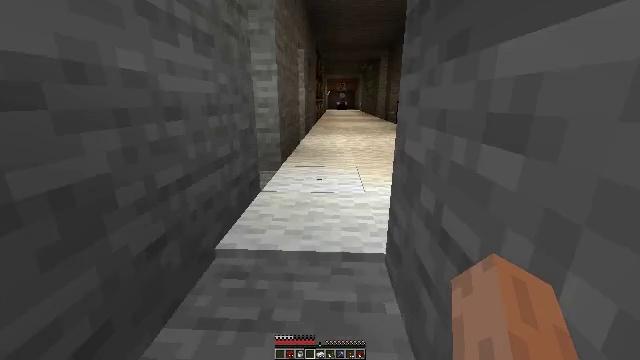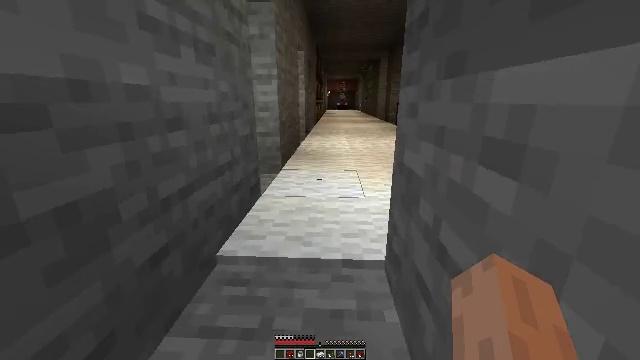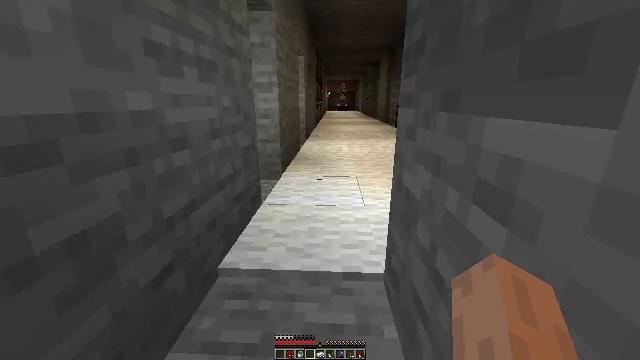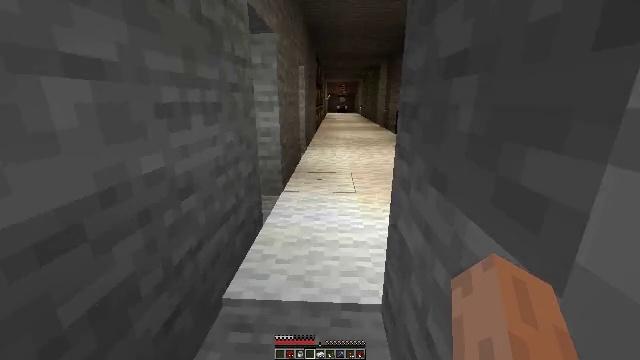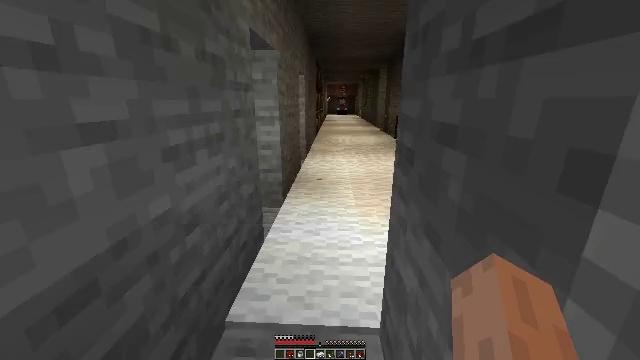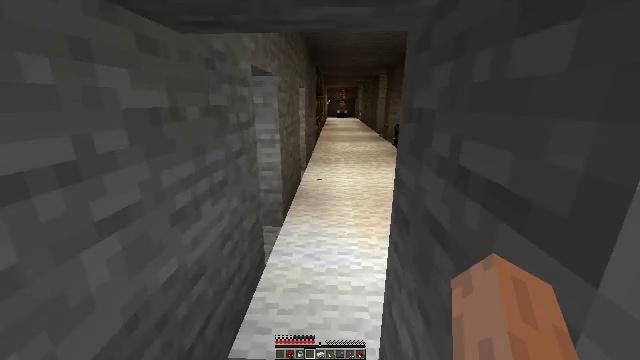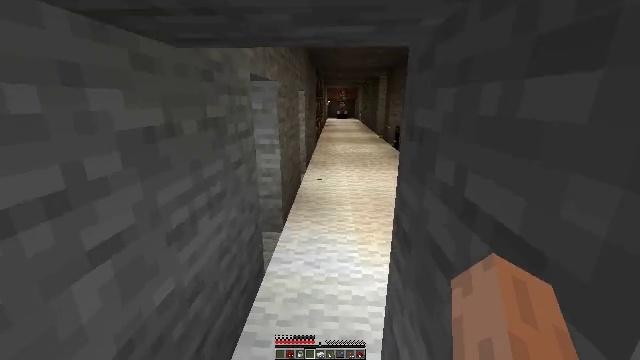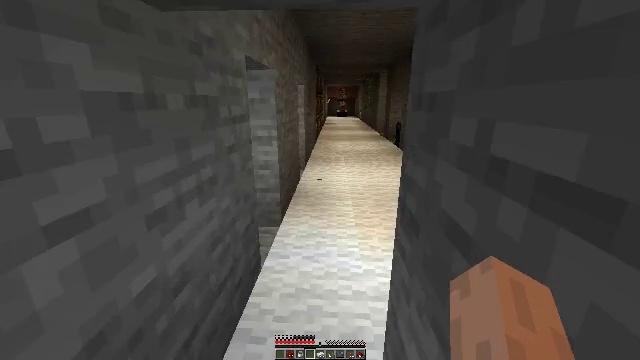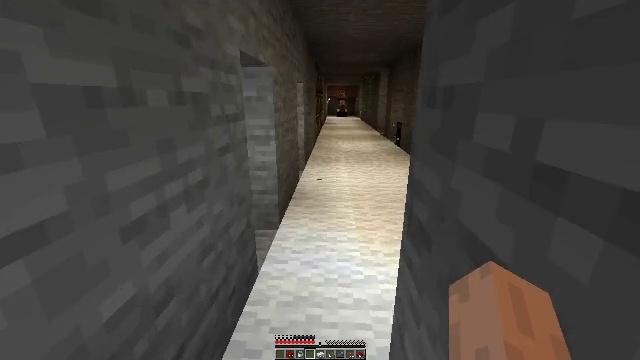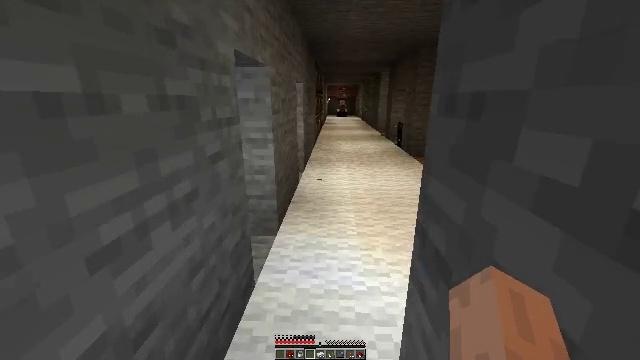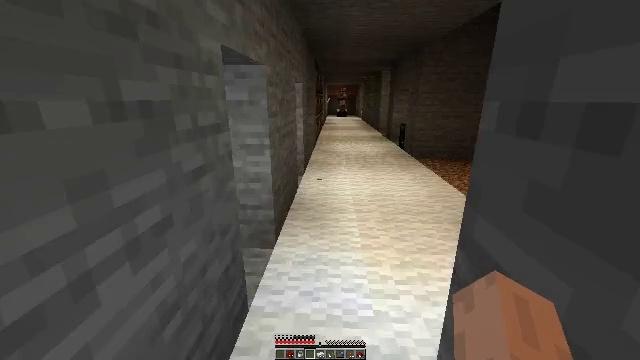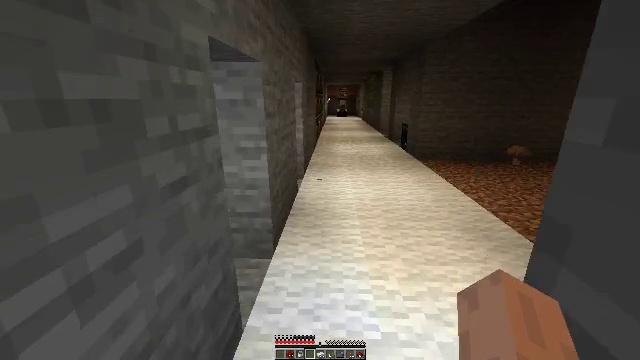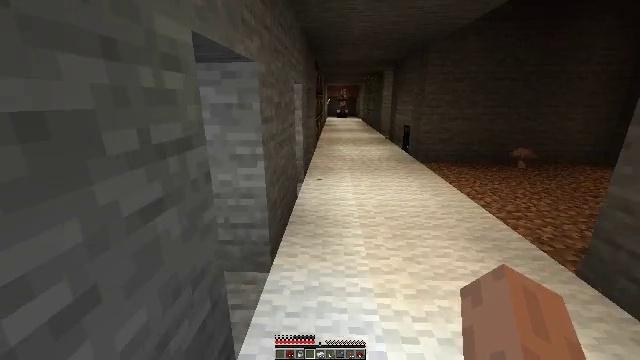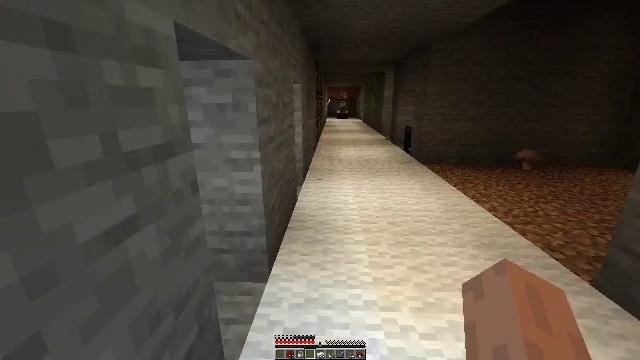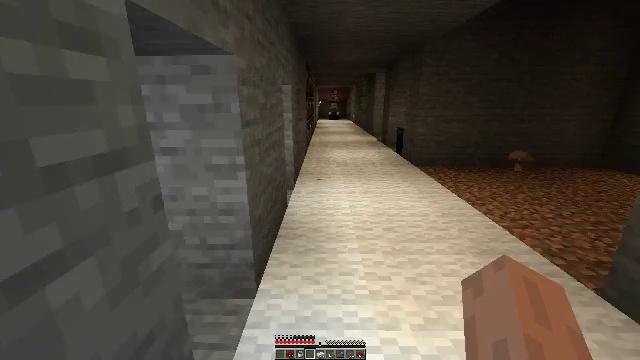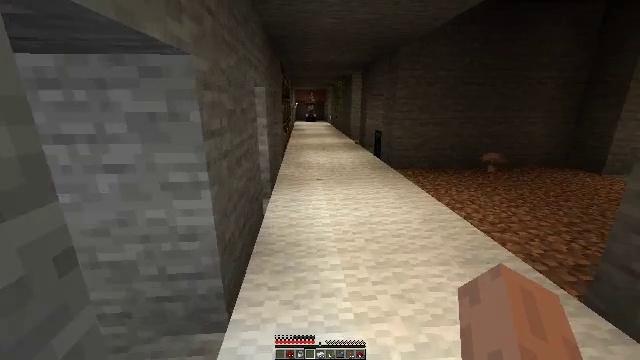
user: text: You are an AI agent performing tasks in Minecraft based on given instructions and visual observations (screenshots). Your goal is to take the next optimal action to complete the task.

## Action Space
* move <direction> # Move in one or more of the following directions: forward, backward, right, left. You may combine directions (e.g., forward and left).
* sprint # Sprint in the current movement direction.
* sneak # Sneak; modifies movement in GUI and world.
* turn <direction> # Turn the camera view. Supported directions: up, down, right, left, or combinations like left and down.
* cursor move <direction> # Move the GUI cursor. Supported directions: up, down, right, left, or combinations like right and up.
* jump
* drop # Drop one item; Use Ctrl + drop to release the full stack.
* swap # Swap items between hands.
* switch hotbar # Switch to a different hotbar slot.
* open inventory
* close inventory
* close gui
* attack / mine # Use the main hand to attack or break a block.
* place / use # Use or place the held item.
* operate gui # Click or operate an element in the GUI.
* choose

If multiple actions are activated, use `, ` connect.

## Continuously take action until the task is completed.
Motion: motion action
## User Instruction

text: Remove an iron ingot from the inventory.
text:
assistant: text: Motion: move forward
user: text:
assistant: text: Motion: move forward
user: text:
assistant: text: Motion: move forward
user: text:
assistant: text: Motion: move forward
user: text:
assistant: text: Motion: move forward
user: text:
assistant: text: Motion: move forward
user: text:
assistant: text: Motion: move forward
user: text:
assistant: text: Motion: move forward
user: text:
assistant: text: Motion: move forward
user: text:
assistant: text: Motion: move forward
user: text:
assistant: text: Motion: move forward
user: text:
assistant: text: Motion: move forward
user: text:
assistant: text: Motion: move forward
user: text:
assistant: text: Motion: move forward, turn right
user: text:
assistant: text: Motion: move forward, turn right
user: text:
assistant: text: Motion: move forward, turn right
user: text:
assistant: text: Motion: move forward, turn right
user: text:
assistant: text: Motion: move forward, turn right
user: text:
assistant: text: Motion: move forward, turn right and down
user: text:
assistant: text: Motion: move forward, turn right and down
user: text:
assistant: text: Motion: no_op
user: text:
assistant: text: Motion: turn right
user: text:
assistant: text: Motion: turn right and up
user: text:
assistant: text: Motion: turn right
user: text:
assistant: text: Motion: turn right and up
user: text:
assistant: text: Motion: turn right
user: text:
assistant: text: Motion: no_op
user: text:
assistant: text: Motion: no_op
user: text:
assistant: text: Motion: no_op
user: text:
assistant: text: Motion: no_op